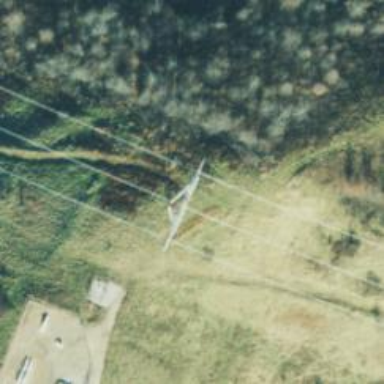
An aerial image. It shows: Lattice structure tower used for power transmission.